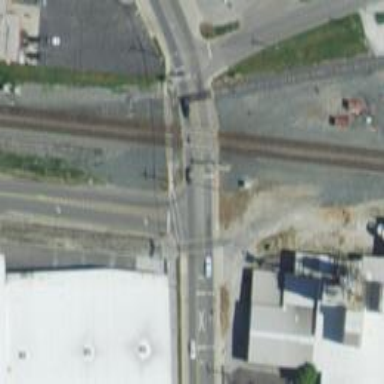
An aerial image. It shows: Railway crossing.